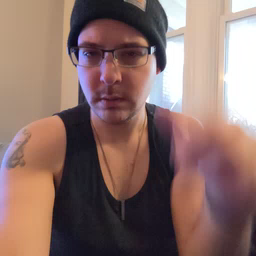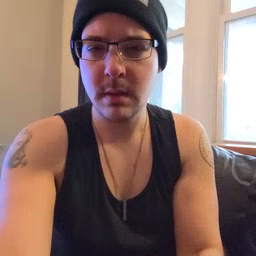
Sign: that